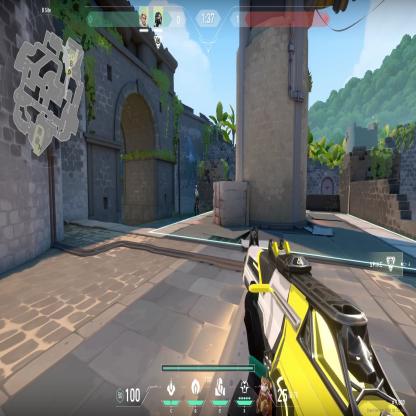
Label: teammate